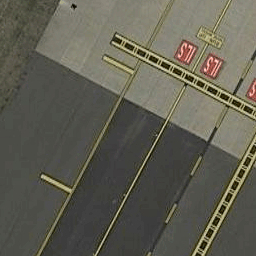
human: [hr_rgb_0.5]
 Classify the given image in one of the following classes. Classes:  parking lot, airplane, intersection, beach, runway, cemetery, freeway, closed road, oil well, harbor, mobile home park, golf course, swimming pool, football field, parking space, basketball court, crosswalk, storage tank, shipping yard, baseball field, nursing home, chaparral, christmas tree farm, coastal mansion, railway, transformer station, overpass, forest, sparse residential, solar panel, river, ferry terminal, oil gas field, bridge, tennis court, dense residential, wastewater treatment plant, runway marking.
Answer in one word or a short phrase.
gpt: runway marking